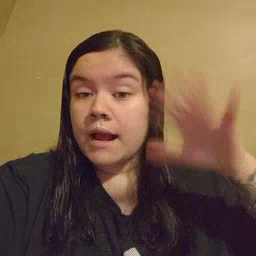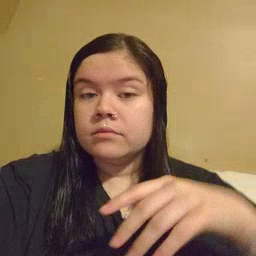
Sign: rain